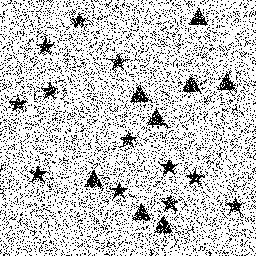
Squares: 0
Triangles: 8
Stars: 12
Total shapes: 20